Interaction volume radius: 5 \u00c5
Interaction volume height: 15 \u00c5
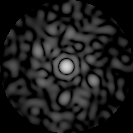
Disorder parameter: 0.7687